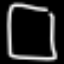
Label: square